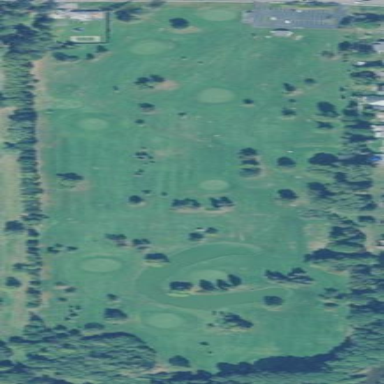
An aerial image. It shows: Golf course surrounded by greenery.